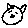
Label: cat